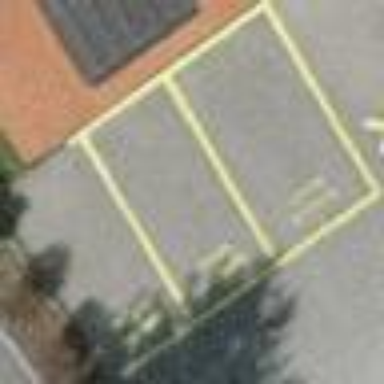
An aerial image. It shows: Normal parking space.